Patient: sex M, age 36
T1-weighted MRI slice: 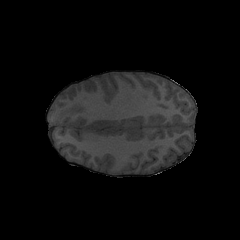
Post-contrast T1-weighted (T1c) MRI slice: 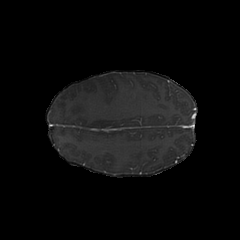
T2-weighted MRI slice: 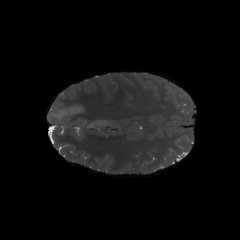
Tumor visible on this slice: yes
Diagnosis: Glioblastoma, IDH-wildtype
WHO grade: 4